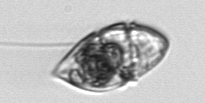
Label: Gyrodinium